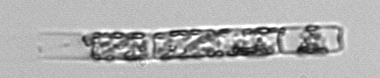
Label: Leptocylindrus